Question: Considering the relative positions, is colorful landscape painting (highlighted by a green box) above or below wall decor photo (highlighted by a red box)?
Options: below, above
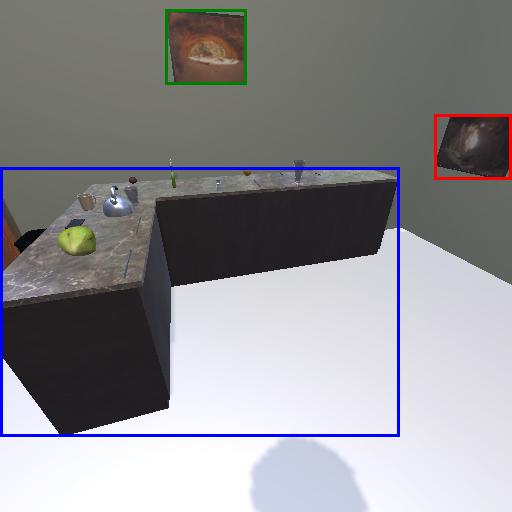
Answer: below